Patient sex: M
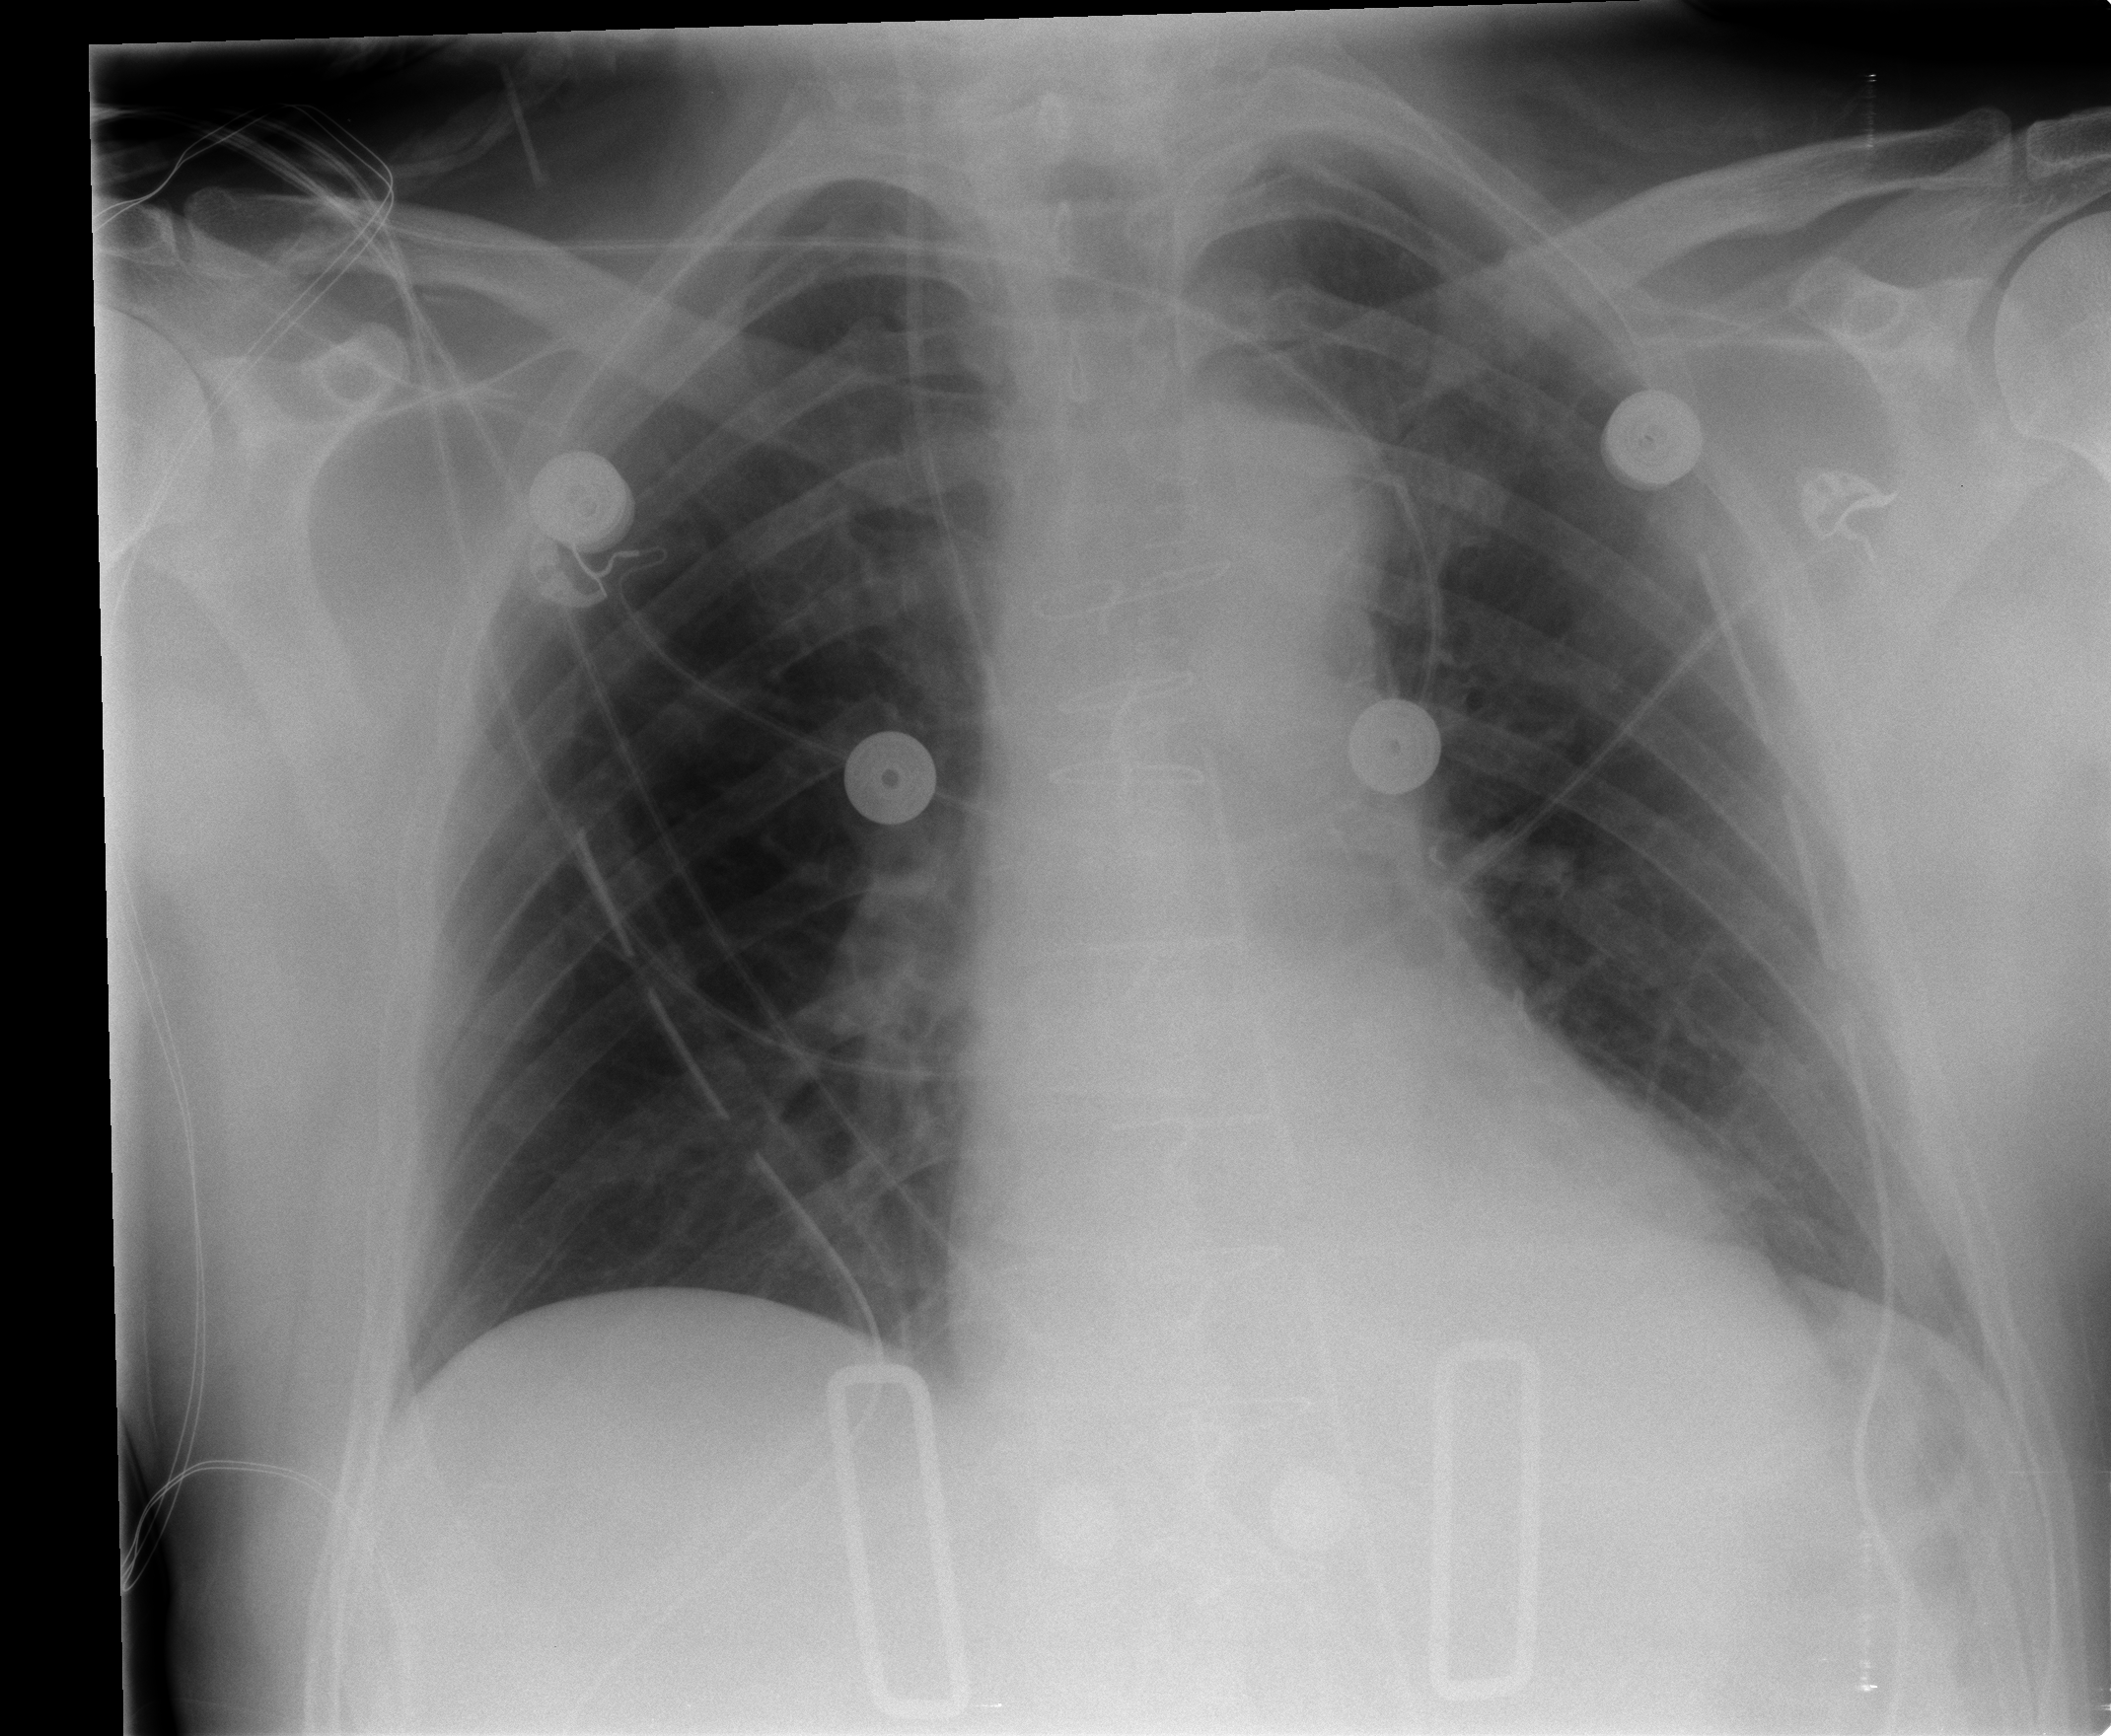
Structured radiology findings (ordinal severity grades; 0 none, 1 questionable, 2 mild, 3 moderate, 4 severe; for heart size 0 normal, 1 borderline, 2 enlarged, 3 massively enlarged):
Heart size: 1
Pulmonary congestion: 0
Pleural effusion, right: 0
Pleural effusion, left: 1
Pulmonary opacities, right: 0
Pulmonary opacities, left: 0
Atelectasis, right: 0
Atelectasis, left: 1